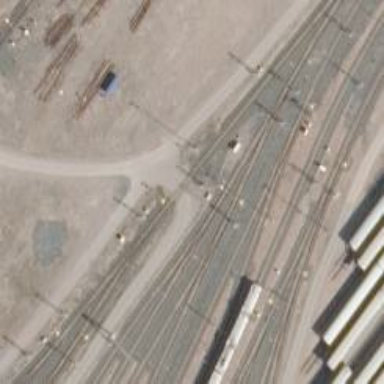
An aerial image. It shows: Rail yard with electrified contact lines for the trains.